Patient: sex F, age 38
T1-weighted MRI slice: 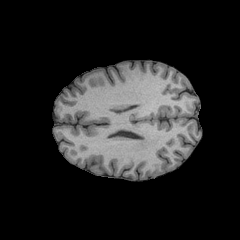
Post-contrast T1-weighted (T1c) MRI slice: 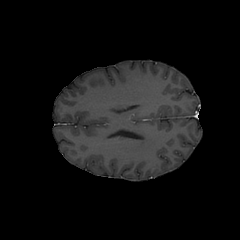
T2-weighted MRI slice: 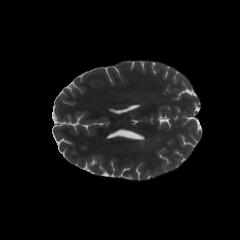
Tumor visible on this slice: no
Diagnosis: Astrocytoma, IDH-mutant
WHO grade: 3